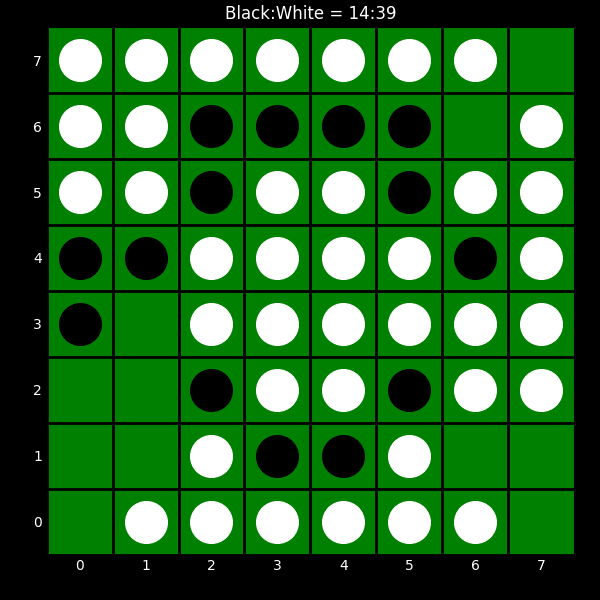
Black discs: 14
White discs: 39